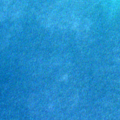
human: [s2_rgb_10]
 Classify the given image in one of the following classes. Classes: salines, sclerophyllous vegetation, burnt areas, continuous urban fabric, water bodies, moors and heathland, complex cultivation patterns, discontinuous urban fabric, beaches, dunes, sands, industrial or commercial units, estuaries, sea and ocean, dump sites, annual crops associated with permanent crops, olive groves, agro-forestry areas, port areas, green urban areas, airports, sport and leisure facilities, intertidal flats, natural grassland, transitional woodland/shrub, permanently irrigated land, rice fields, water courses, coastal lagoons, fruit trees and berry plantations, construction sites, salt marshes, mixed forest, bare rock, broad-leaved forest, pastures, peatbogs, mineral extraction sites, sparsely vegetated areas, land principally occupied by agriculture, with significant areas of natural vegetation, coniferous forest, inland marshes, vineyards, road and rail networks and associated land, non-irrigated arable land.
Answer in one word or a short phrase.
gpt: sea and ocean